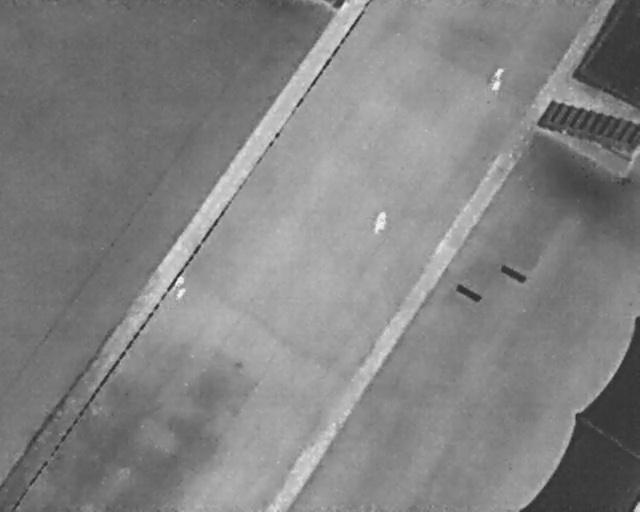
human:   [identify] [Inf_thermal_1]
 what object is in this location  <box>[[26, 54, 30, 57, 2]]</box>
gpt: <ref>1 large person at the left</ref>

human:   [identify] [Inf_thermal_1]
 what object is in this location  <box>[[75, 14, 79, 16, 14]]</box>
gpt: <ref>1 medium person at the top right</ref>